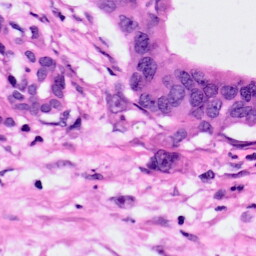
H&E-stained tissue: Pancreatic